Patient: sex F, age 62
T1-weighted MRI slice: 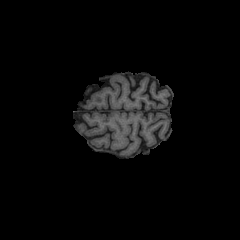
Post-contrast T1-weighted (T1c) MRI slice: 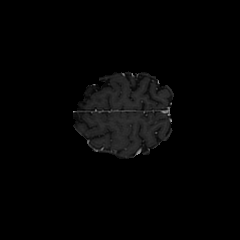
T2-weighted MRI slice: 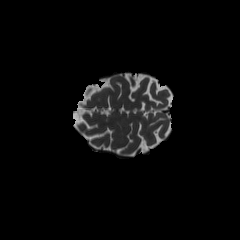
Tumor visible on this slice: no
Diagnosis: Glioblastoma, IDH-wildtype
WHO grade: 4